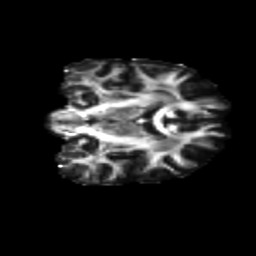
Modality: FA
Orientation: coronal
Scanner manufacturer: siemens
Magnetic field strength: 3 T
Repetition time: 9.2 s
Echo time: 0.084 s